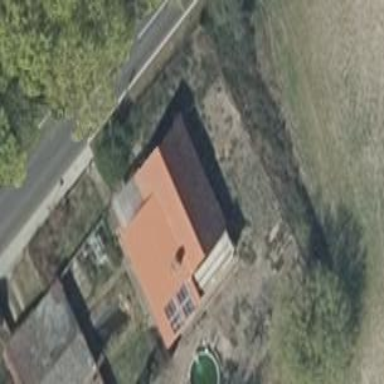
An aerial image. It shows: Gabled house with red roof oriented along direction.